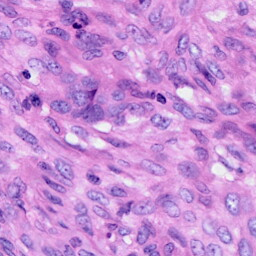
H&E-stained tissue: Ovarian